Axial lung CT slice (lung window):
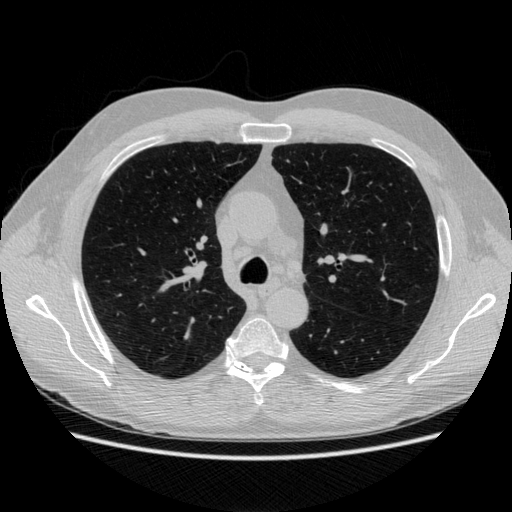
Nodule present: no